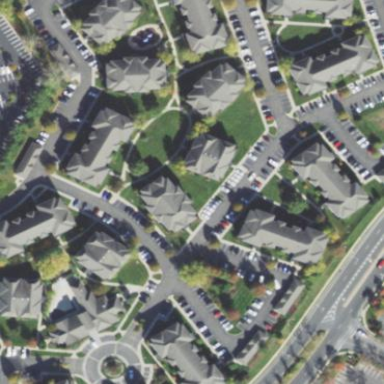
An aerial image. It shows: Residential area with apartments.